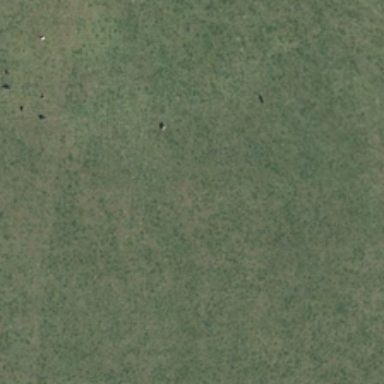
Some people are in a piece of green meadow .